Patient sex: M
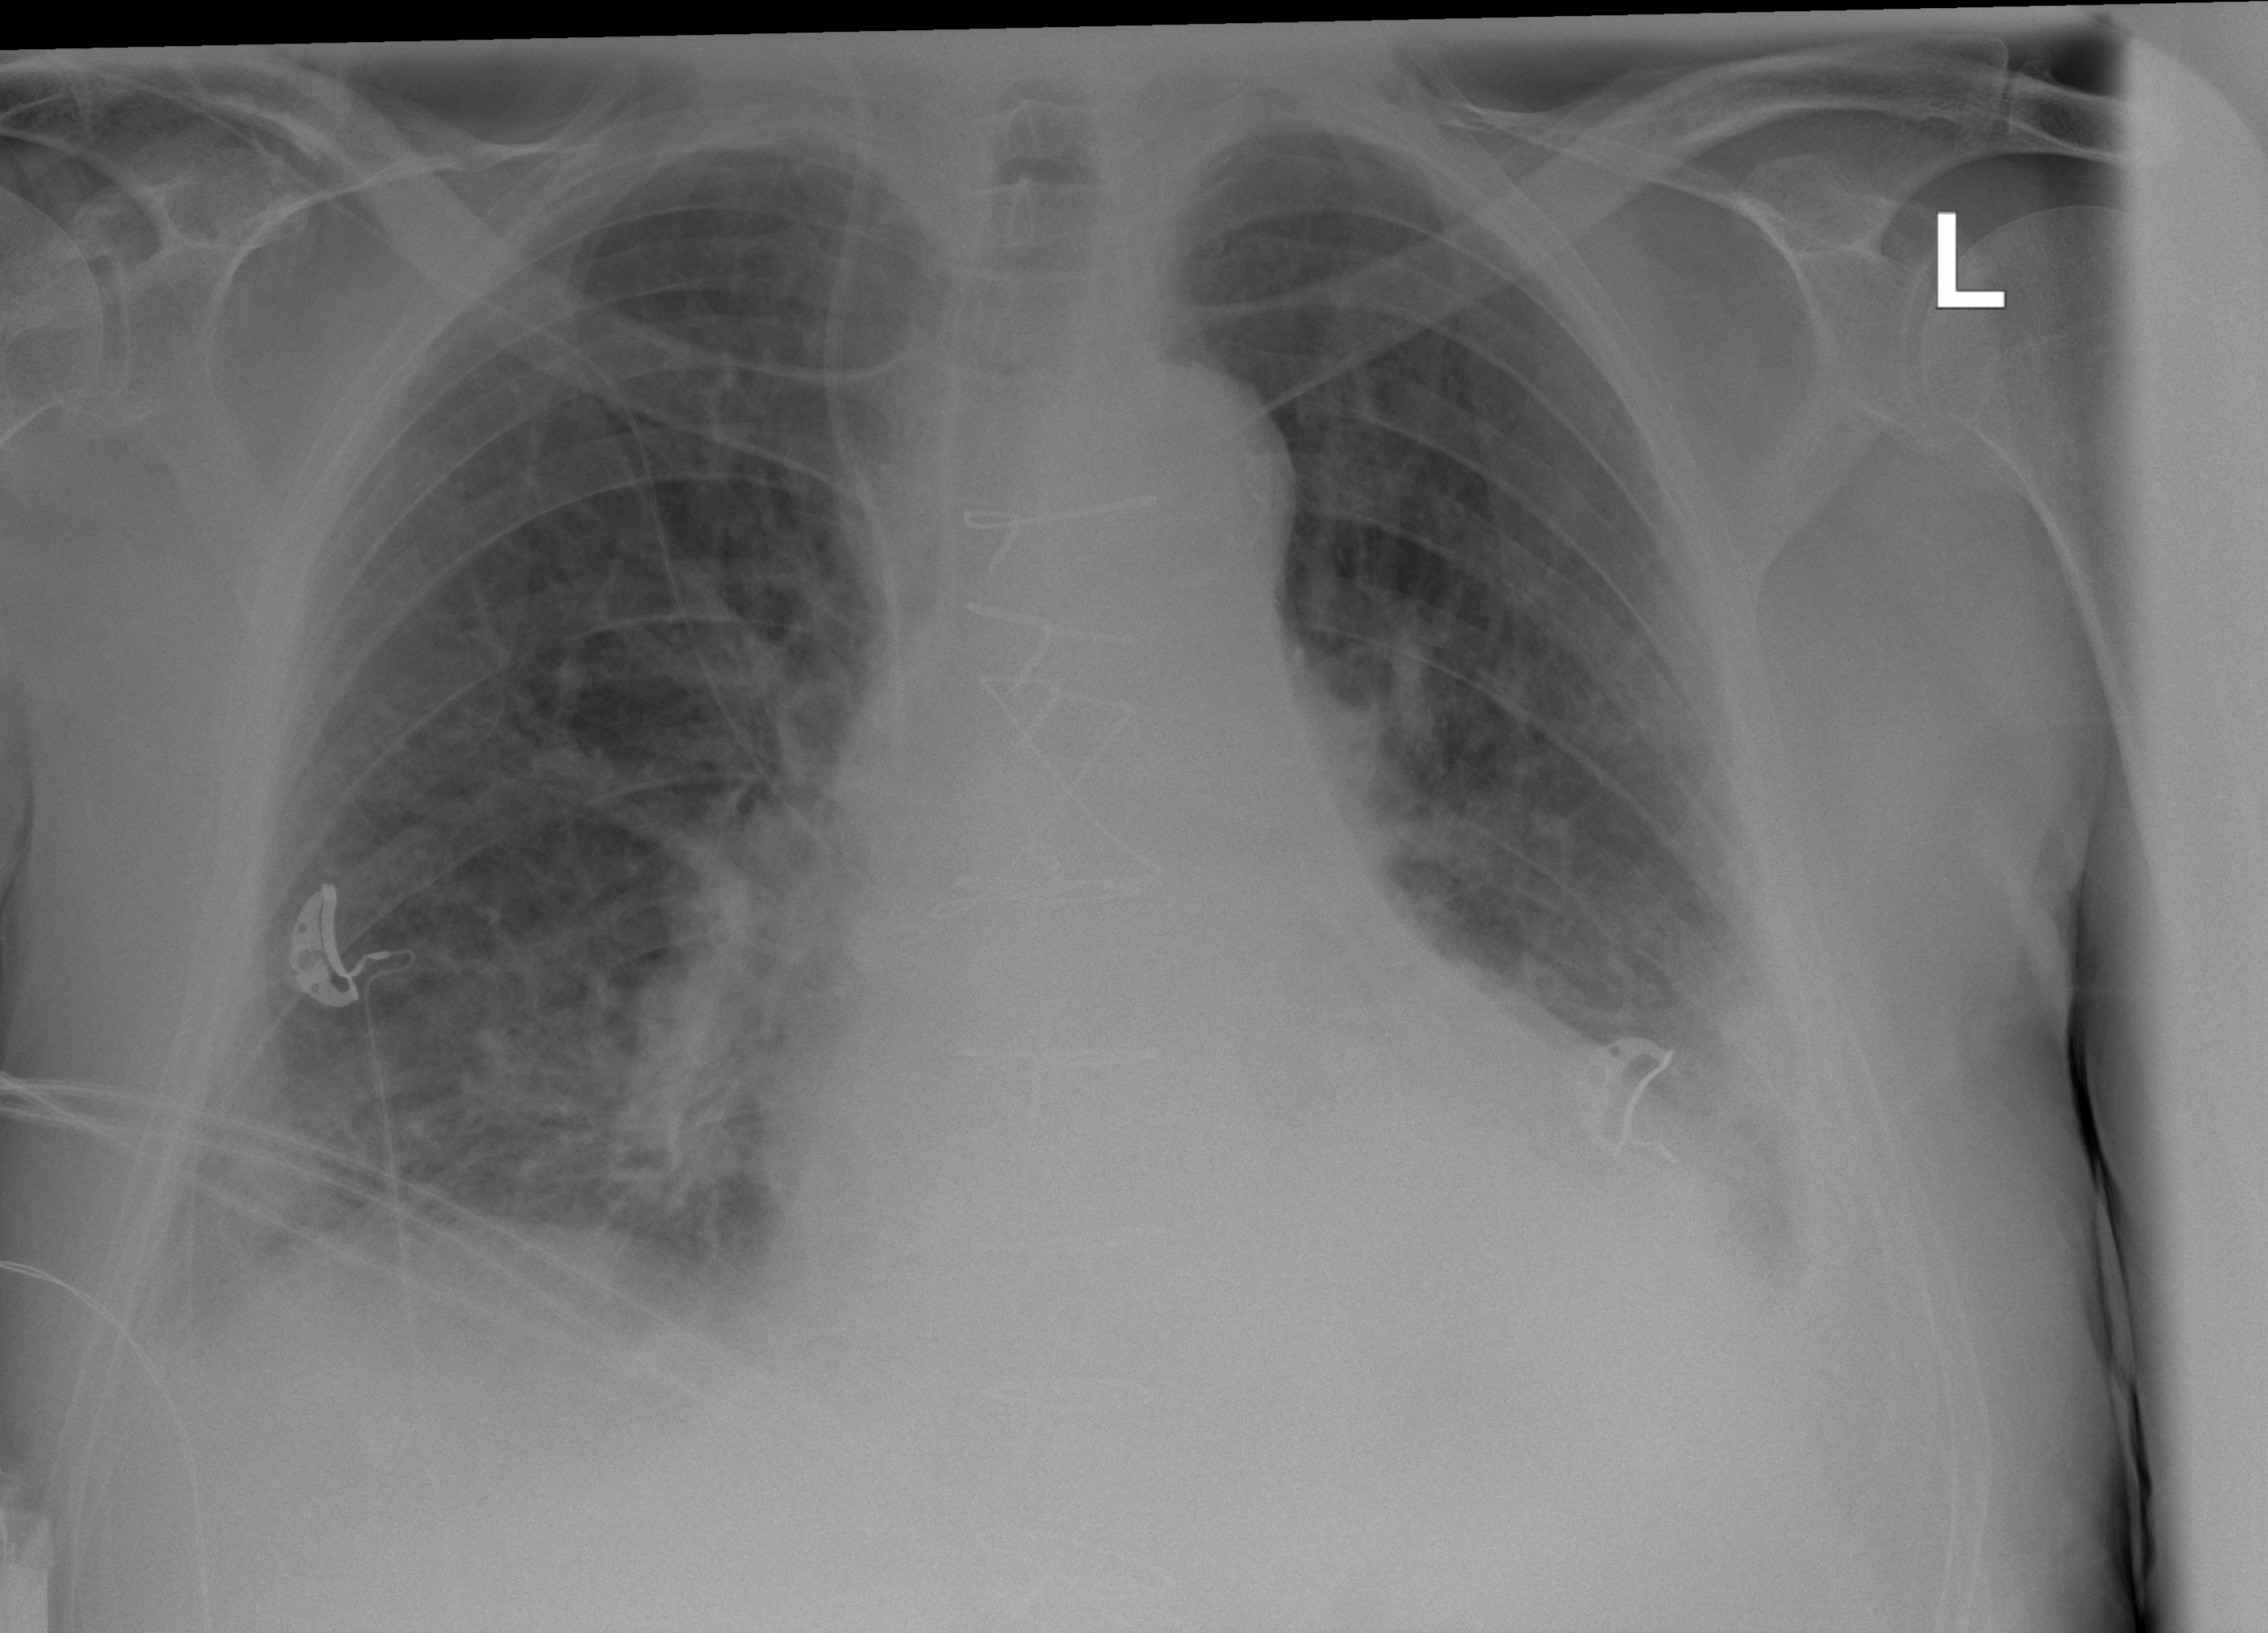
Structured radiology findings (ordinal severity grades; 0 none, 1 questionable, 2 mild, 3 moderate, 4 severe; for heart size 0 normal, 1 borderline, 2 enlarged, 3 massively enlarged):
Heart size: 1
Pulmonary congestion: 2
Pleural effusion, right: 2
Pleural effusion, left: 2
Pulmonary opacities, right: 2
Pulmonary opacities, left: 1
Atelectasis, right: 3
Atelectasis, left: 3